Question: I'm using Virtual TreeView V5.0.1 (06 Sep 2012) in Delphi XE2. Setting 'CheckBox := True' on a header column property does not enables the checkbox, so here's the question, how do I enable checkboxes on column headers?

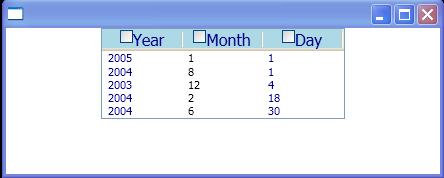
Answer: The answer to this seemingly simple question brought a dozen of Google results that tried to hack the header drawing through 'OwnerDraw' and painting checkboxes manually.
Where's the solution I want to share is quite simple, enable following two items in IDE:
include 'hoShowImages' into 'VirtualTree.Header.Options' set and 'toCheckSupport' into 'VirtualTree.TreeOptions.MiscOptions' set.
Then you can enable 'Header.Column[0].CheckBox' property and see desired result.